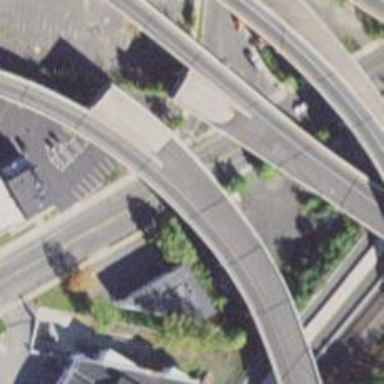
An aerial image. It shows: Service road on bridge.